Field crop: maize
Growth stage: 2
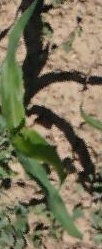
Species: maize